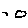
Label: cloud